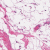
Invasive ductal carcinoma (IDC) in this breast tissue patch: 0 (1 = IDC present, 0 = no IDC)